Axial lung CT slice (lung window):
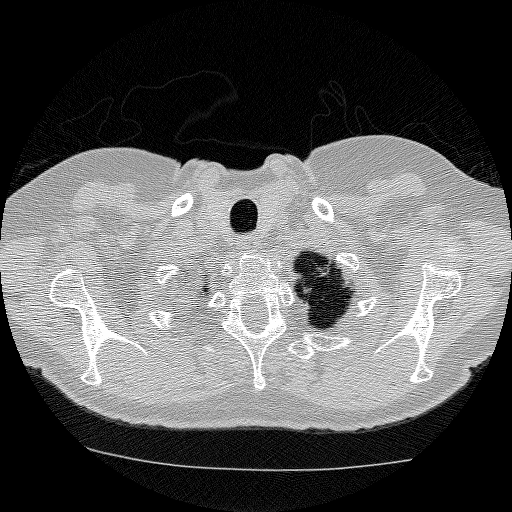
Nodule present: no